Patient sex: M
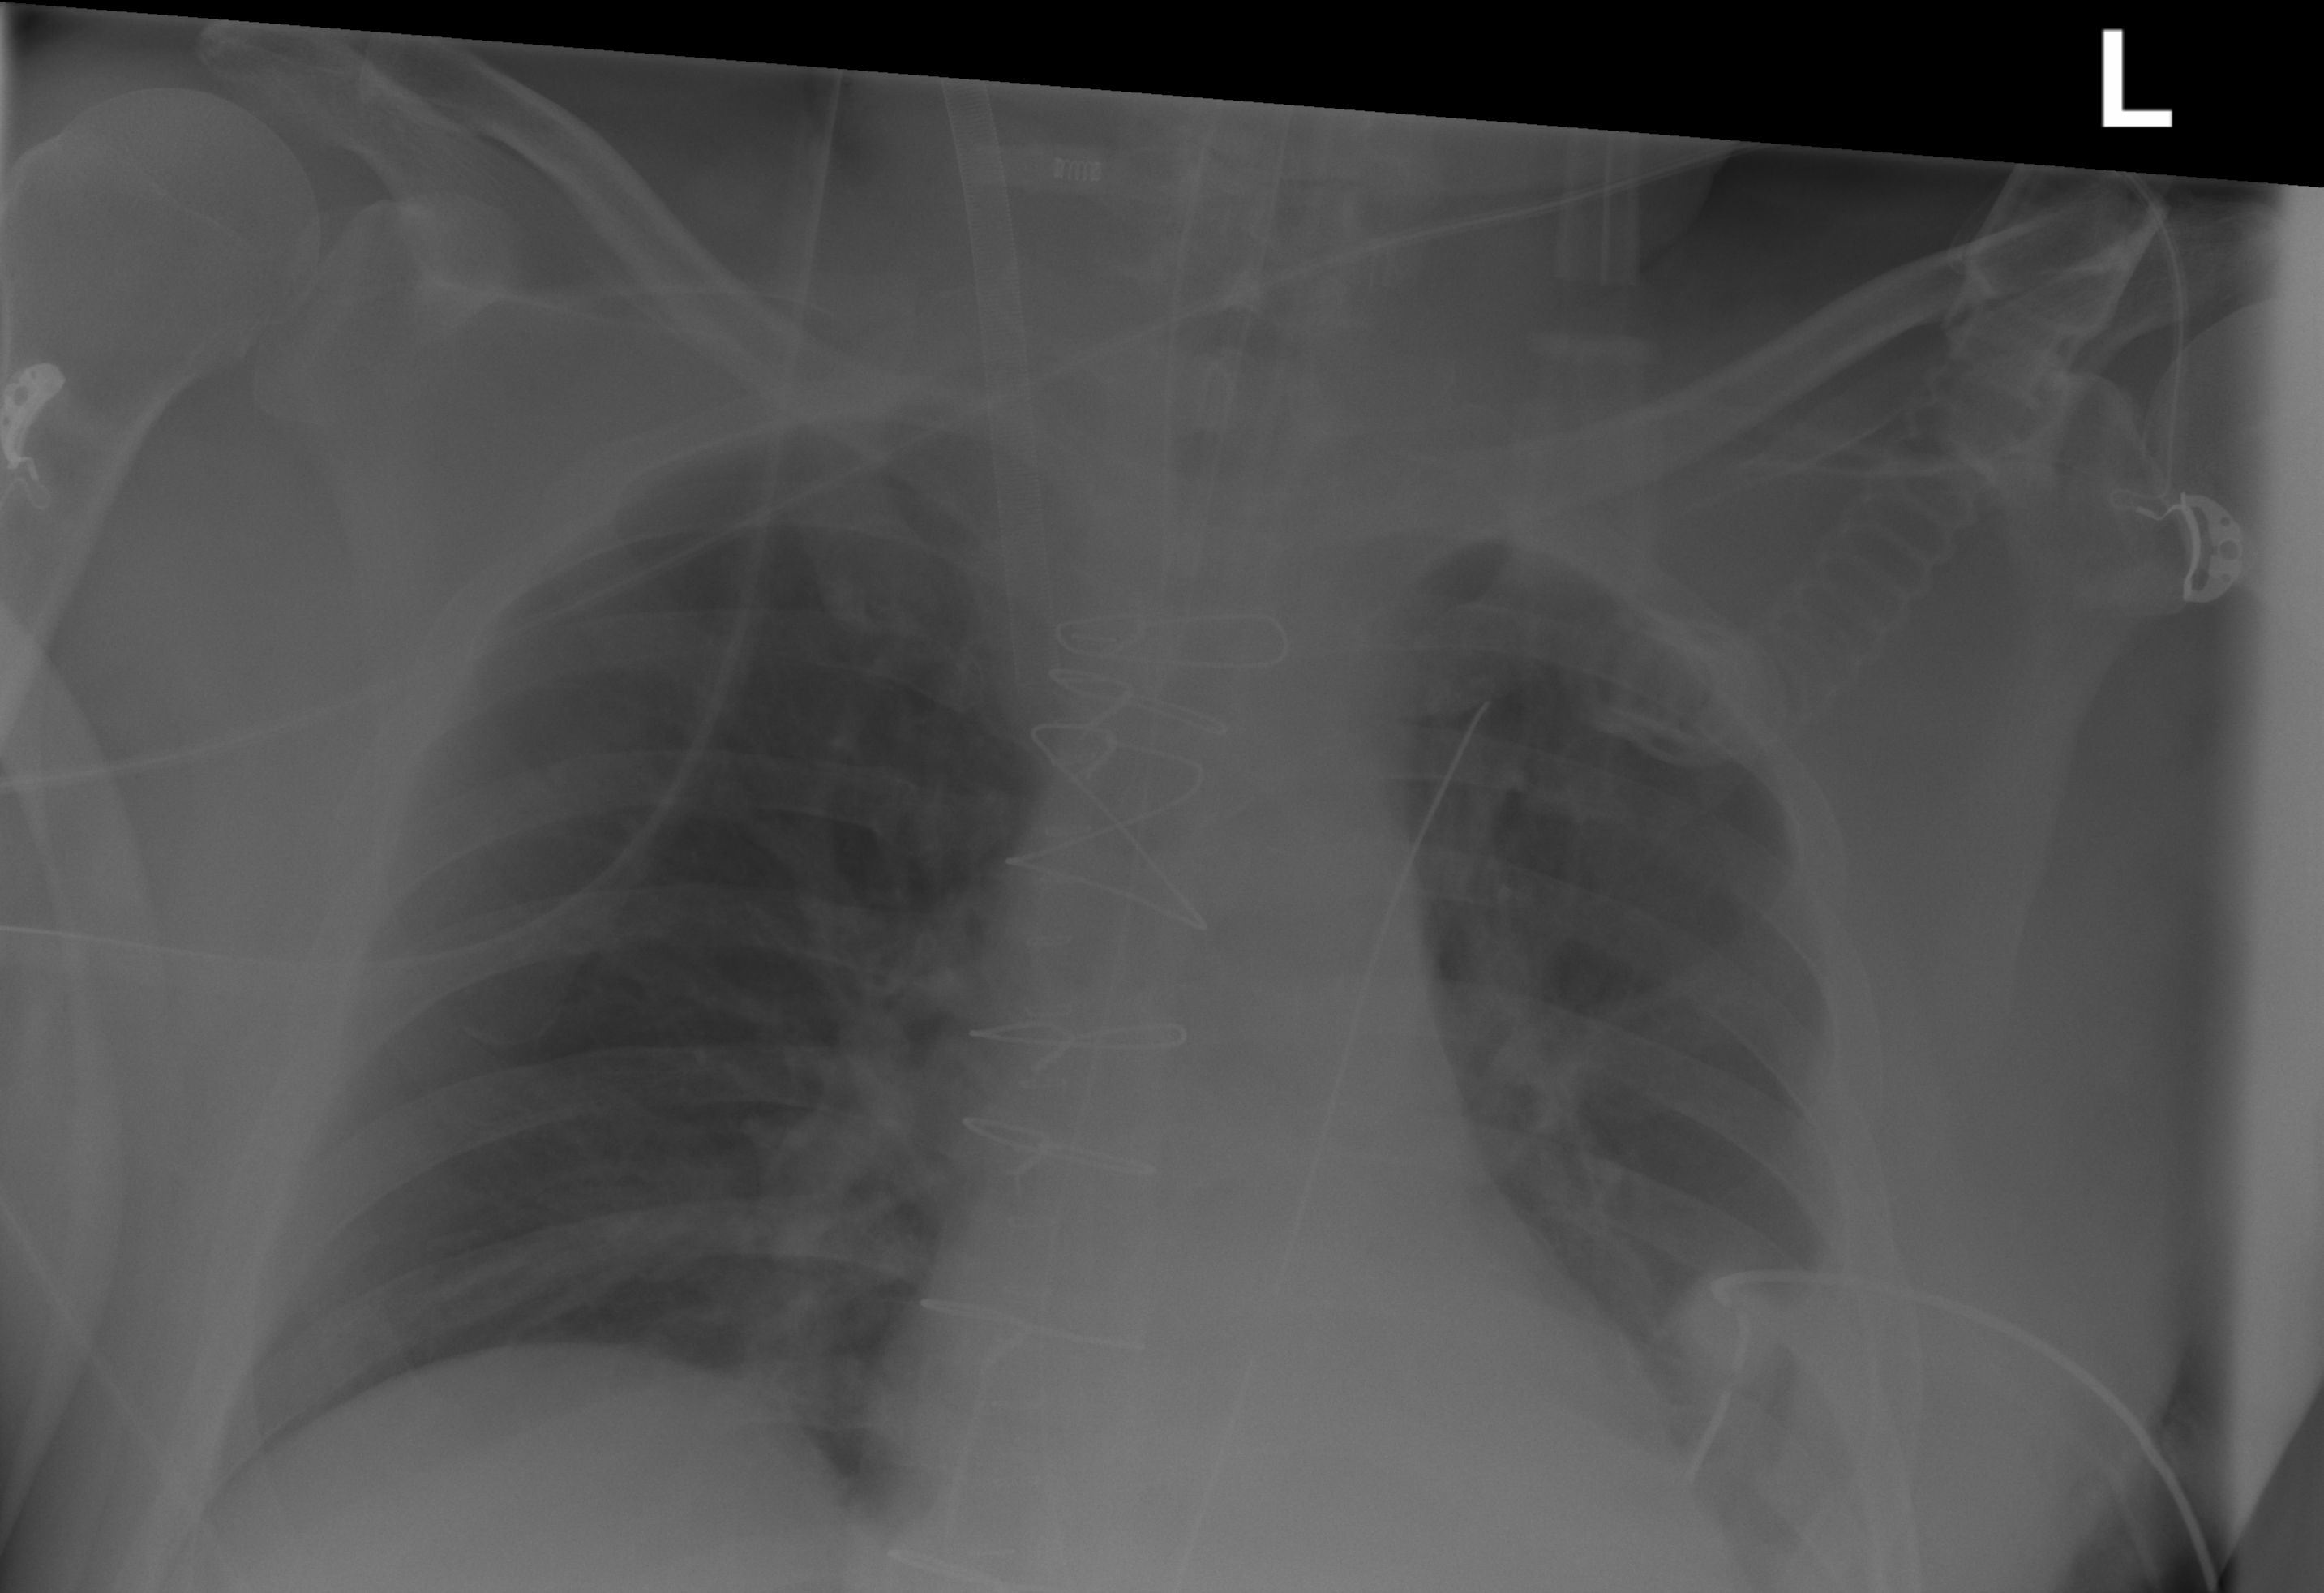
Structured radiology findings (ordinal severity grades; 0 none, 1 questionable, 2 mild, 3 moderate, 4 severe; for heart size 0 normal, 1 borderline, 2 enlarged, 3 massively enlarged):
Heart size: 2
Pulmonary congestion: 0
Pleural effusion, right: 0
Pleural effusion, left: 2
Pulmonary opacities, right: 0
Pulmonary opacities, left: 0
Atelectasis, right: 0
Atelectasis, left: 3